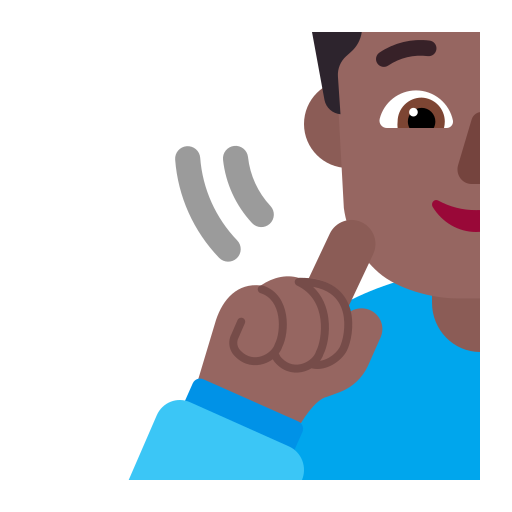
woman deaf flat  dark